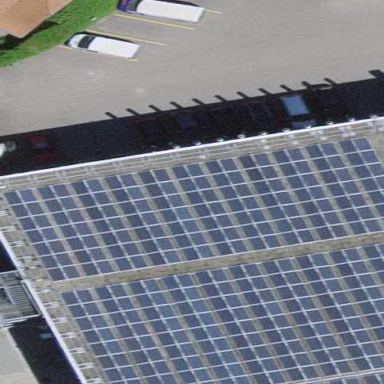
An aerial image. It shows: Solar power generator installed on the roof.